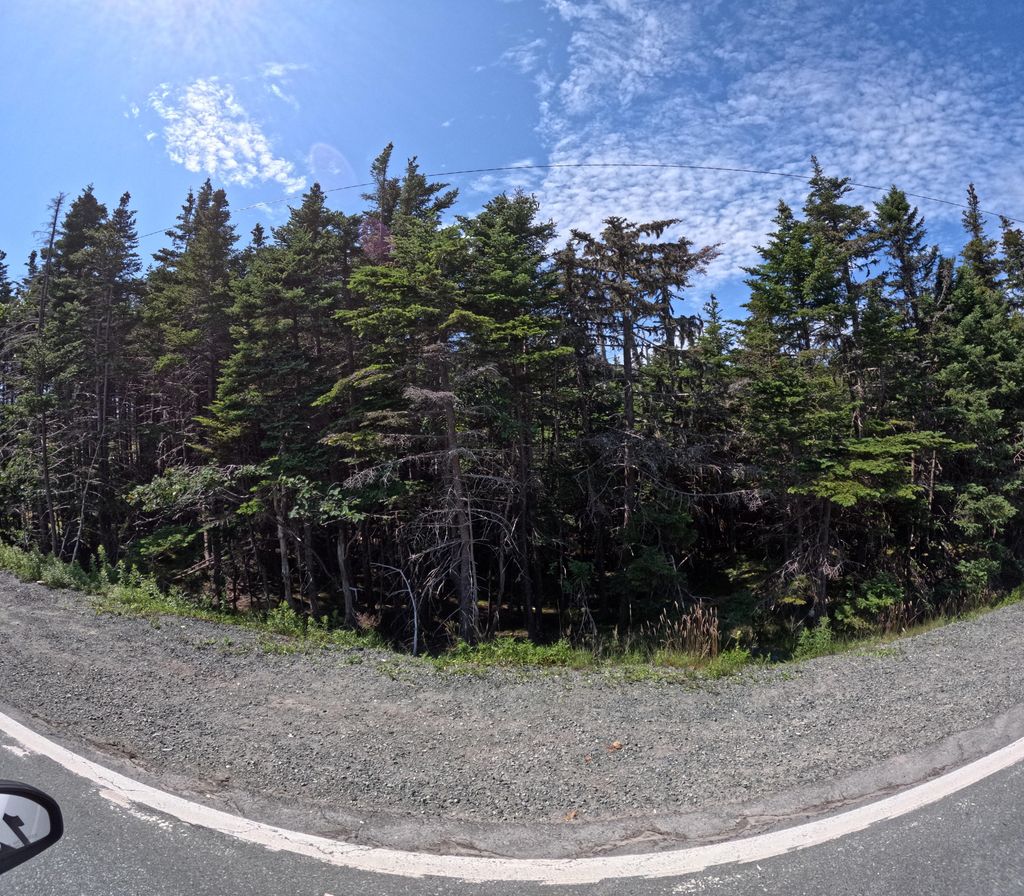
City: st_johns